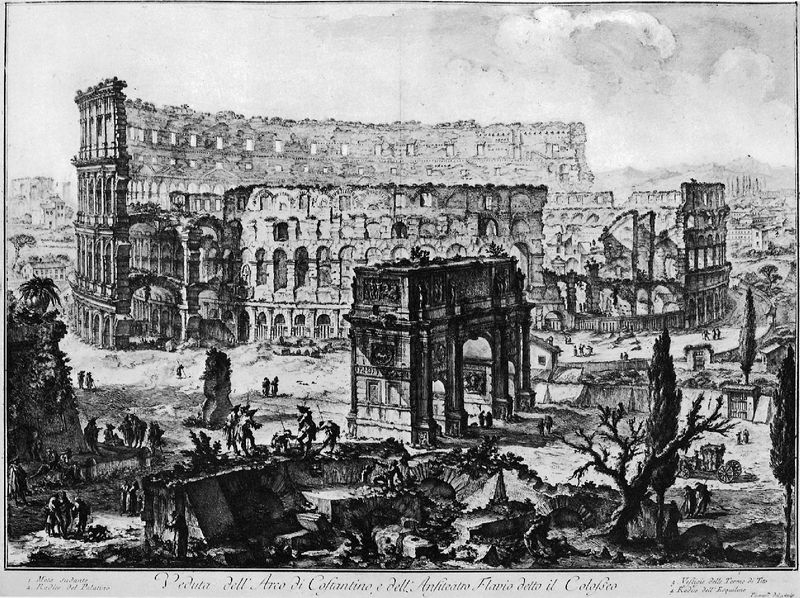
Titel: Traktat: Vedute di Roma
Künstler: Giovanni Battista Piranesi
Schlagwörter: weiß, landschaft, fenster, schwarz, zeichnung, alt, architektur, zypressen, italien, vedute, grafik, figuren, tor, ruine, antike, schwarz-weiß, druckgrafik, radierung, ruinen, arkaden, rom, pinien, bauten, triumphbogen, kolosseum, torbau, überreste, colosseum, colloseum, kolloseum, amphietheater, triumphbogenarchitektur